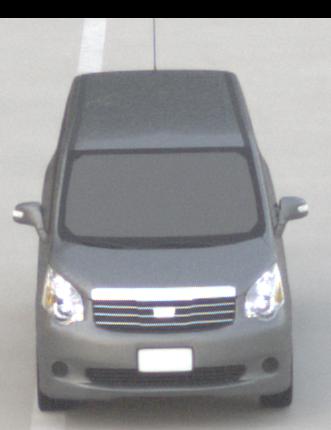
Make: Toyota
Model: Noah
Detailed model: Voxy R70G
Model produced from: 2007
Model produced until: 2013
Doors: 5
Color: gray
Road condition: dry road
Daytime: sunrise or sunset
Contrast: low contrast